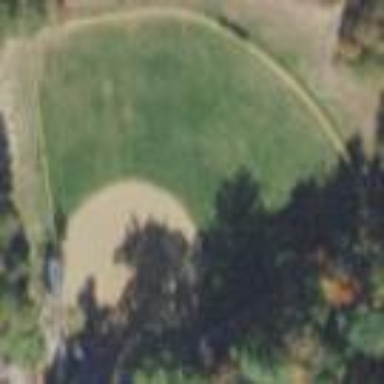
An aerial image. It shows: Baseball pitch for leisure land.